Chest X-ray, PA view. Patient: 22 years old, sex F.
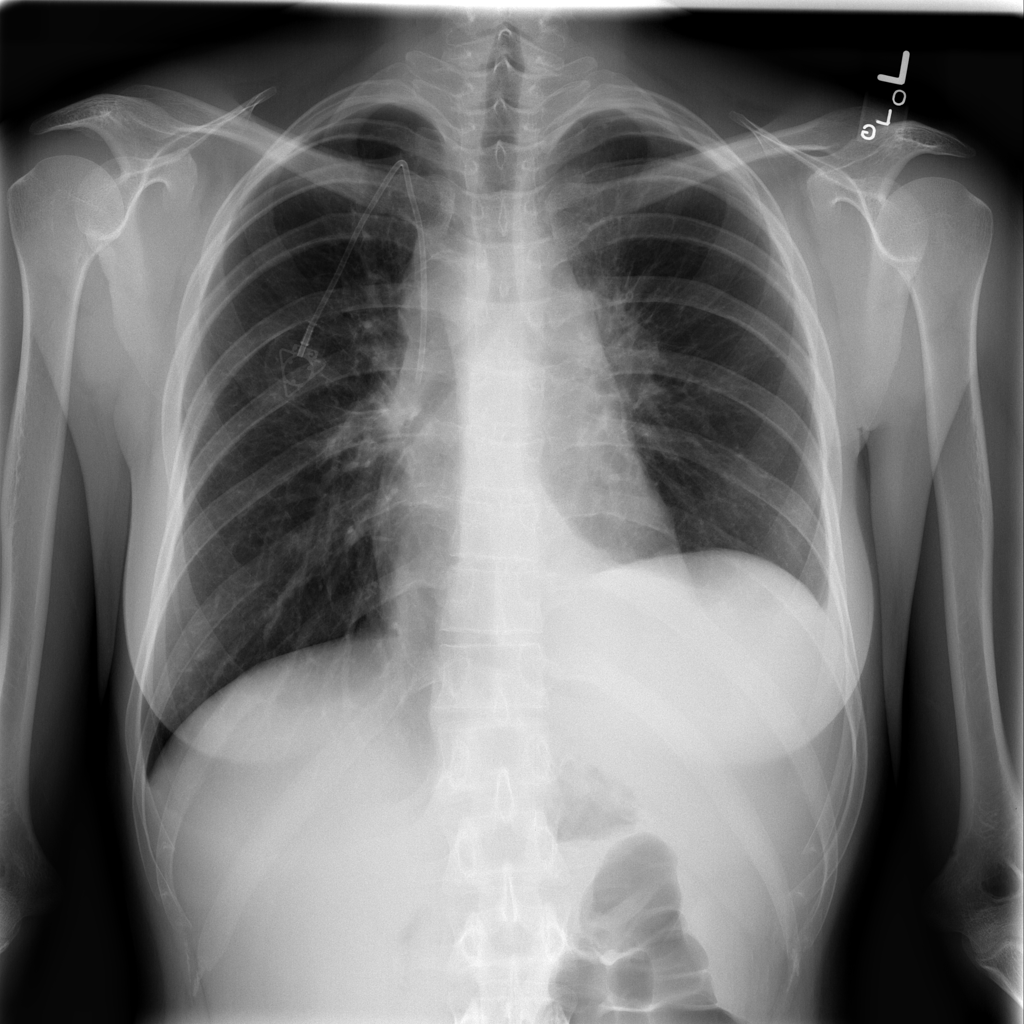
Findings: Effusion